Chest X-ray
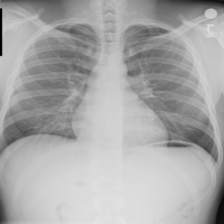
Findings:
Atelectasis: negative
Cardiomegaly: negative
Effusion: negative
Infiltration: negative
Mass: negative
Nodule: negative
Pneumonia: negative
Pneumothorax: negative
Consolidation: negative
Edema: negative
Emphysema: negative
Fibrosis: negative
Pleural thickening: negative
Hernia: negative